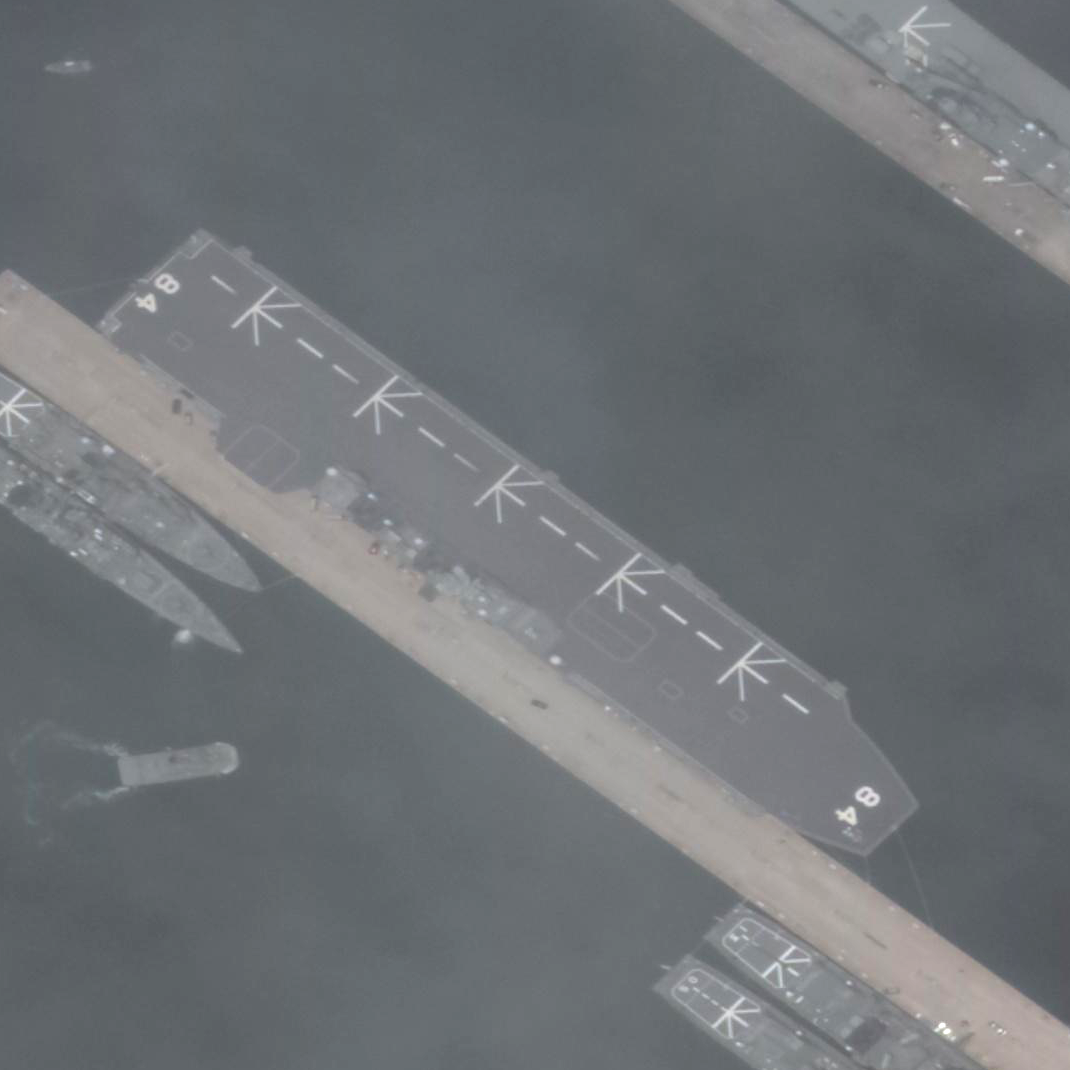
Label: assault